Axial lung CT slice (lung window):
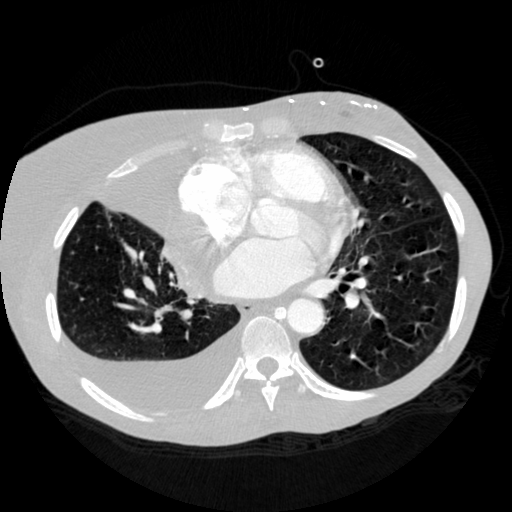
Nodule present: no